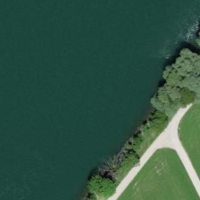
EUNIS habitat code: 15
Species observed at this site:
Juglans regia